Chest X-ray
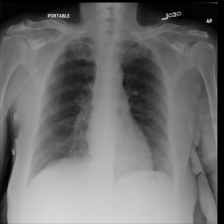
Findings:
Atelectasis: negative
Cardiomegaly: negative
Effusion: negative
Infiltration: negative
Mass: negative
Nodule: negative
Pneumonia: negative
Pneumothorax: negative
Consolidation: negative
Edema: negative
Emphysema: negative
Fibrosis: negative
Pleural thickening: negative
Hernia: negative